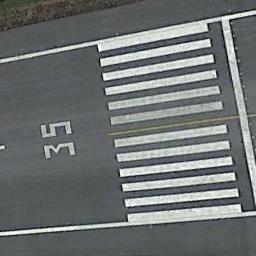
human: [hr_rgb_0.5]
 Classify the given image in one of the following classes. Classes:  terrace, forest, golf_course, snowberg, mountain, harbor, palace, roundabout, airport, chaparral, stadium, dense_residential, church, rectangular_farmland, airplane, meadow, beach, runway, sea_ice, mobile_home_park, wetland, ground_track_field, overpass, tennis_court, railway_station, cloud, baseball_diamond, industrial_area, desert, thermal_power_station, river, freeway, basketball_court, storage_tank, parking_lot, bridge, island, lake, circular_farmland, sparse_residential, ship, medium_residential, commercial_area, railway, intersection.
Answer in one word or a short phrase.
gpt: runway